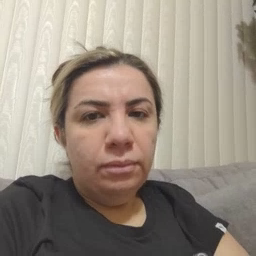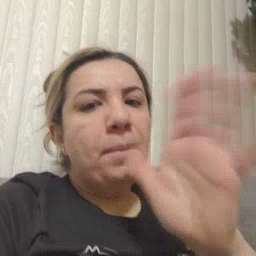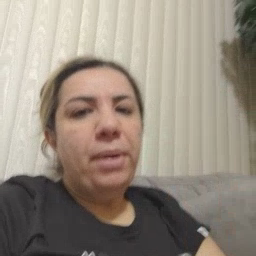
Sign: grandma